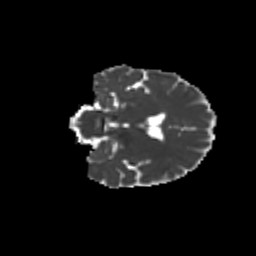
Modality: MD
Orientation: coronal
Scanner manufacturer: siemens
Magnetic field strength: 3 T
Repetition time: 9.2 s
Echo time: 0.084 s